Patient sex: M
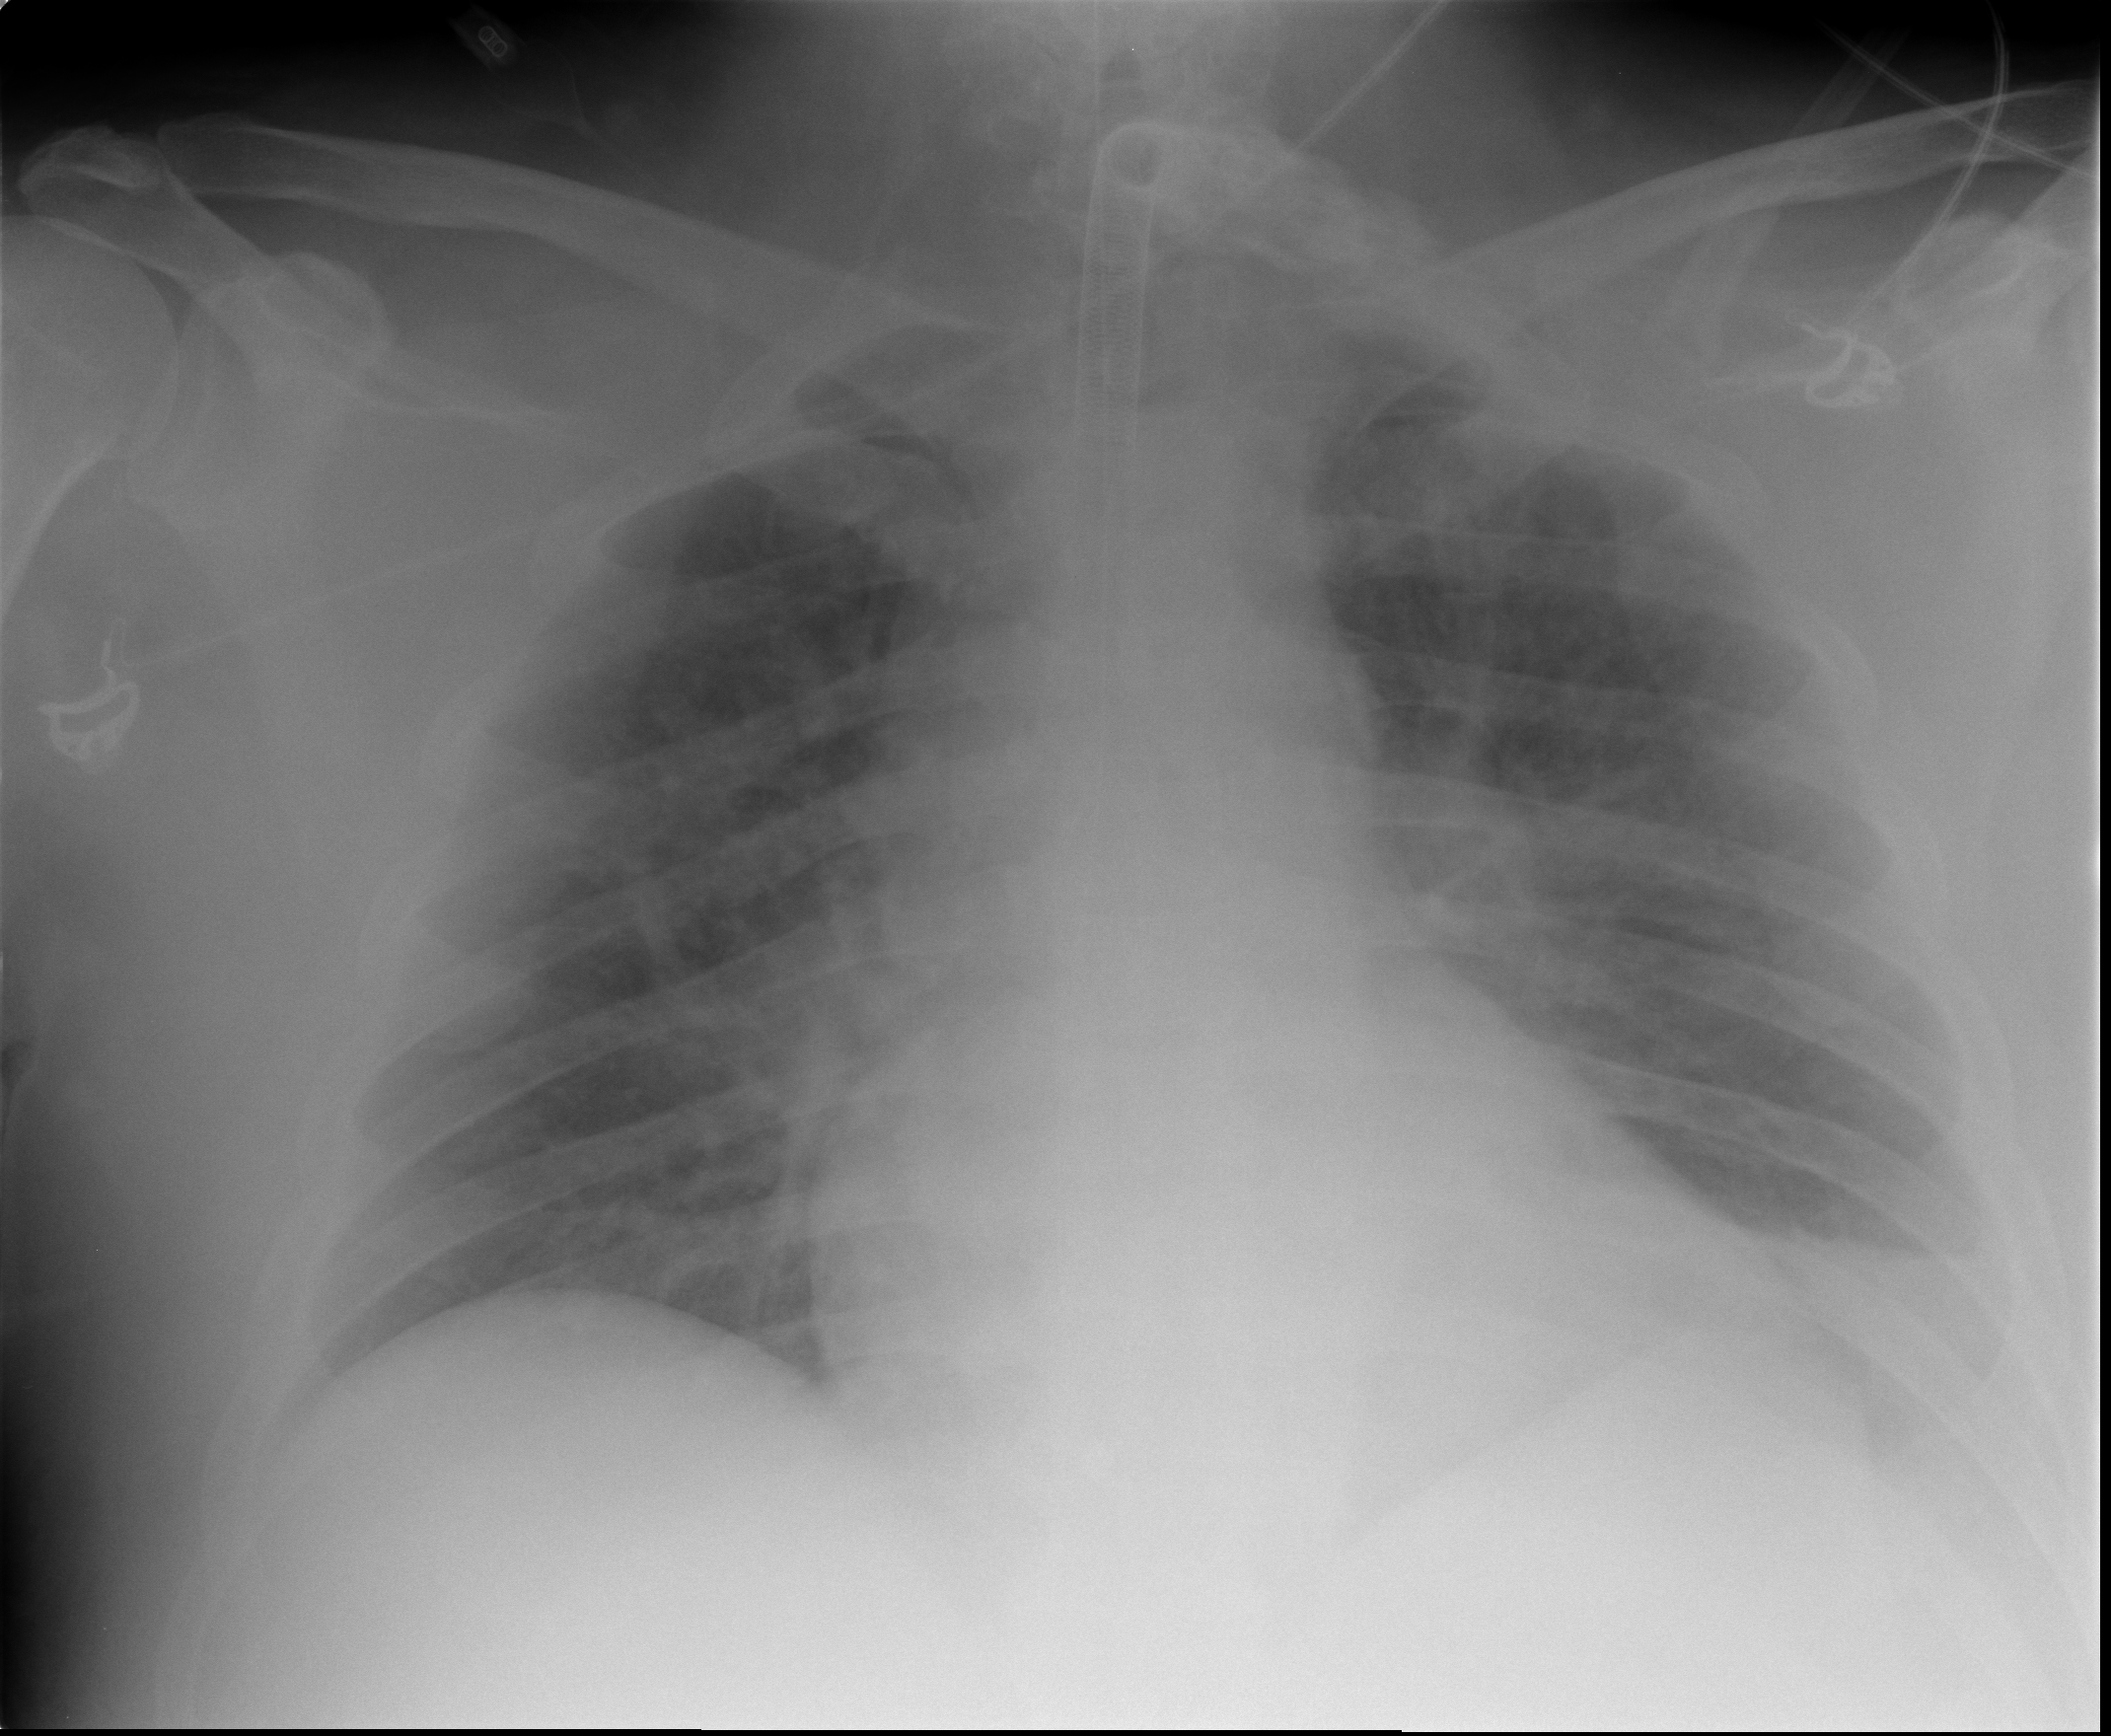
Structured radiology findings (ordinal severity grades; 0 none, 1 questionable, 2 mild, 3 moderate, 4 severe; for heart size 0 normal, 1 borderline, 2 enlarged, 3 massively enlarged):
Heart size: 2
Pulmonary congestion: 2
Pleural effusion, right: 0
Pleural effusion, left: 0
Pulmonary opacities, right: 0
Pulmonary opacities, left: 1
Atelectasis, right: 0
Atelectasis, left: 0